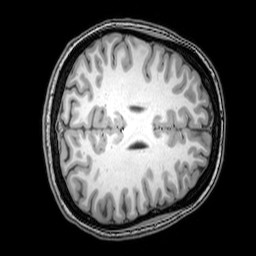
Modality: T1w
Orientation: axial
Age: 22
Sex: female
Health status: healthy
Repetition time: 0.081 s
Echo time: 0.037 s